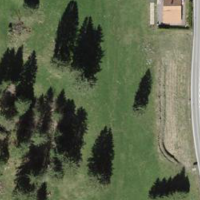
EUNIS habitat code: 55
Species observed at this site:
Buteo buteo
Corvus corax